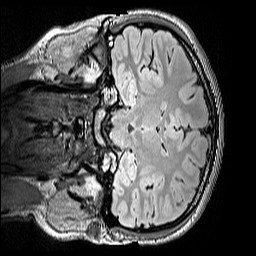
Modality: FLAIR
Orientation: coronal
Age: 12
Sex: female
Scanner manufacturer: siemens
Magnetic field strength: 3 T
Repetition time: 5 s
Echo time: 0.388 s